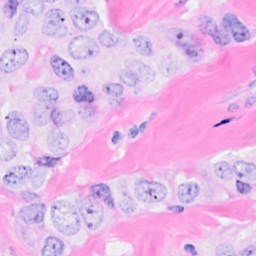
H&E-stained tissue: Breast